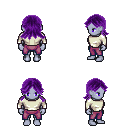
a pixel art fantasy rpg character, female body template, dark elf, purple skin, white long-sleeve shirt, magenta pants, purple loose hair, four views (front, back, left, right), 2x2 character sprite sheet, small pixel art, hard edges, no anti-aliasing